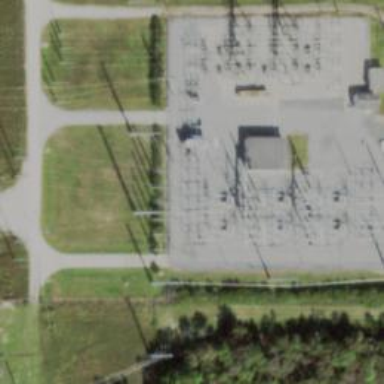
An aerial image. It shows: Switch for power supply.